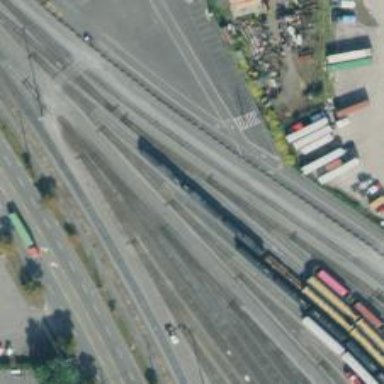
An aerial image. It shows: Railway yard.